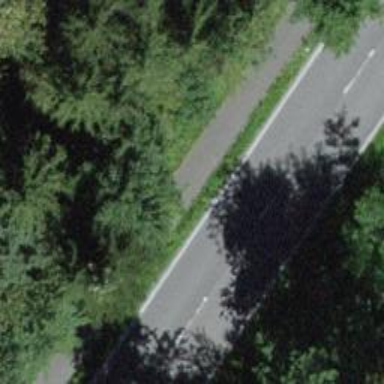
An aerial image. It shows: Tertiary road with separate sidewalk.